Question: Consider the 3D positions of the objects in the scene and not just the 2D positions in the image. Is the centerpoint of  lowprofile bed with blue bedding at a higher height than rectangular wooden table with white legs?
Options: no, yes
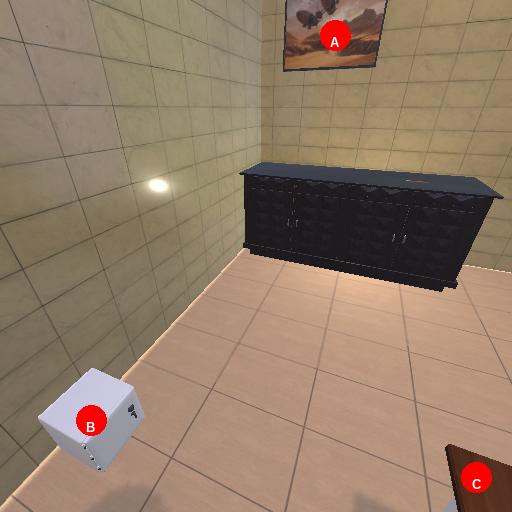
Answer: no